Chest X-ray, PA view. Patient: 47 years old, sex F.
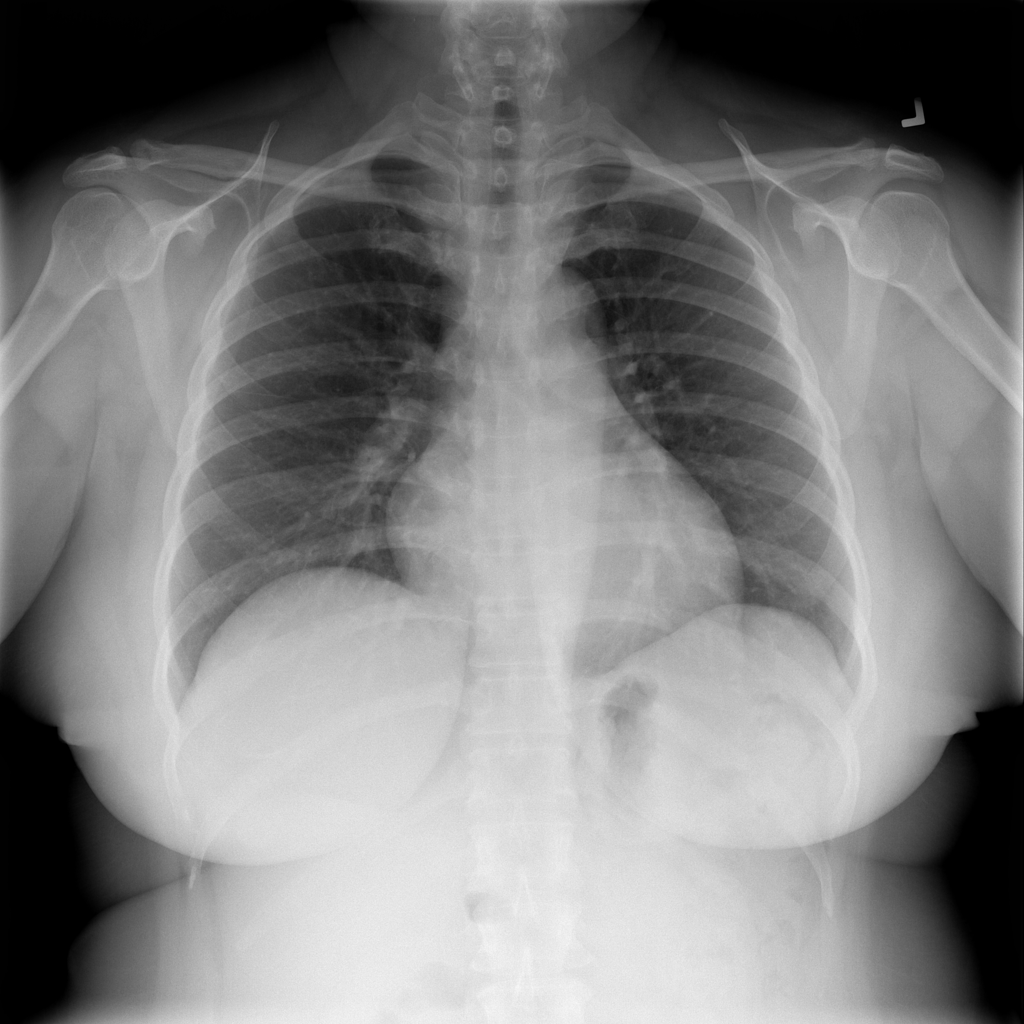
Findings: No Finding